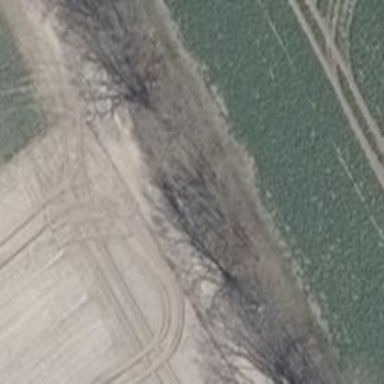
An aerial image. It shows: Row of trees in natural setting.